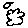
Label: cloud